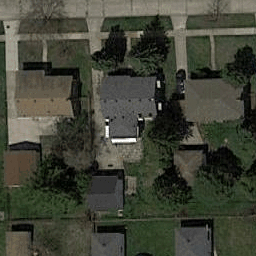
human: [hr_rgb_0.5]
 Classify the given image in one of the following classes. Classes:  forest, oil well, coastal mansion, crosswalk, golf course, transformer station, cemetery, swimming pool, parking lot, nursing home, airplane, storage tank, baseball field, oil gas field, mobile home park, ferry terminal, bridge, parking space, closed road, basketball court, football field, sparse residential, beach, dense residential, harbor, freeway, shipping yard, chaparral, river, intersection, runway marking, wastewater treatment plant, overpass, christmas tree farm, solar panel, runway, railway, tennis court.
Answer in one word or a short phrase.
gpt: dense residential